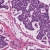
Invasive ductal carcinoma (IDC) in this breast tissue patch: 1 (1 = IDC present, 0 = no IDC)